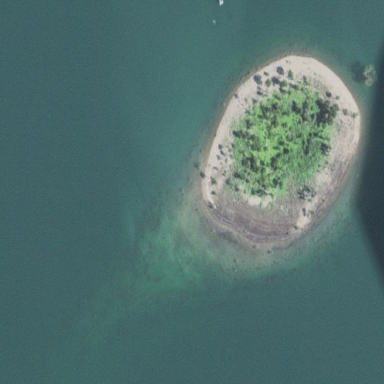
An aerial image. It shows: Islet.